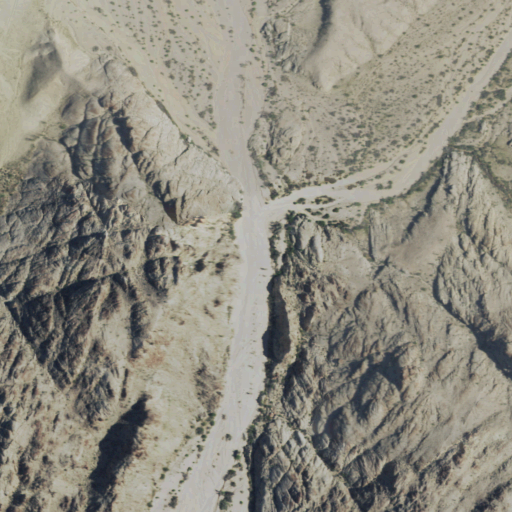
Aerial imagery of valley in California named Barrett Canyon containing barren land and shrub